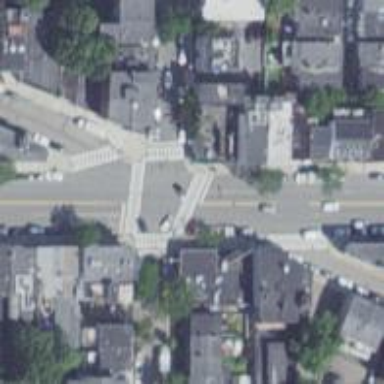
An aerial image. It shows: Marked footway crossing with asphalt surface and pedestrian island.